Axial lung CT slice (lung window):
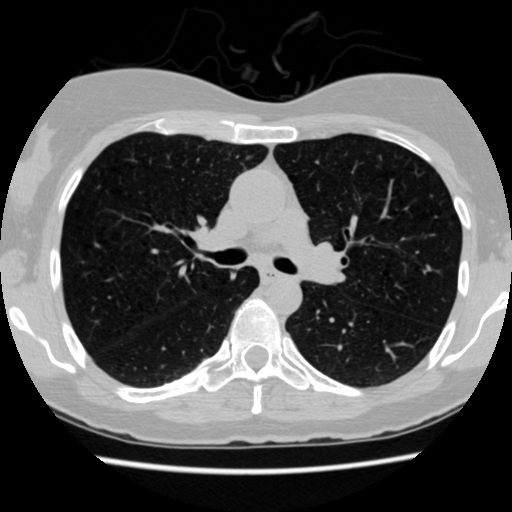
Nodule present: no